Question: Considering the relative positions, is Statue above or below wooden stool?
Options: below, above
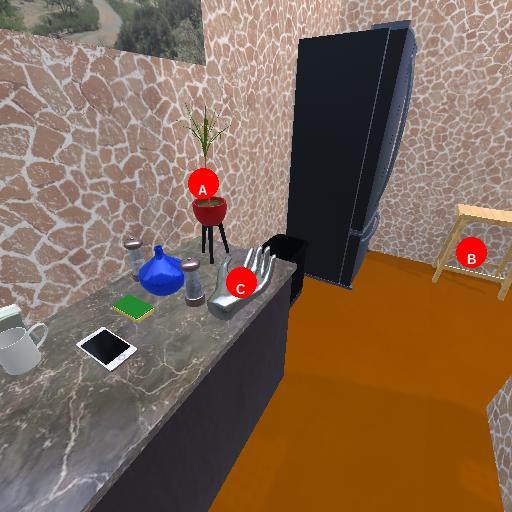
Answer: below